Field crop: tomato
Growth stage: 2
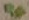
Species: solanum